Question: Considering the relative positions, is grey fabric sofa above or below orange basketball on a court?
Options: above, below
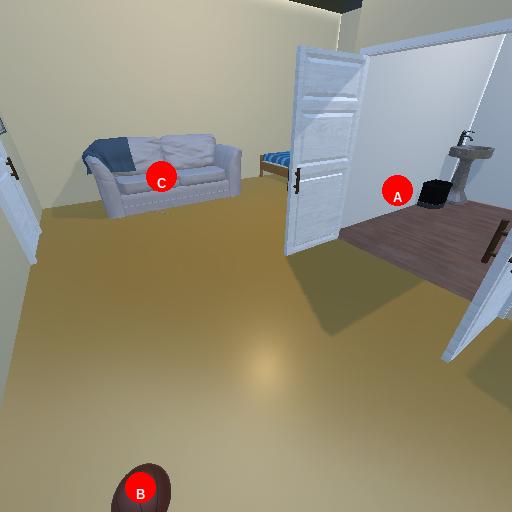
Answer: above